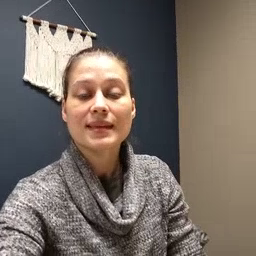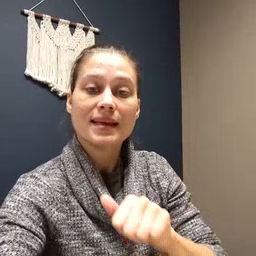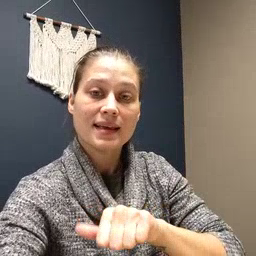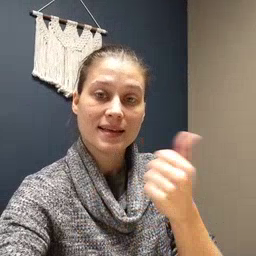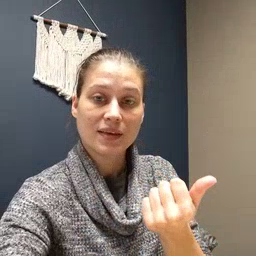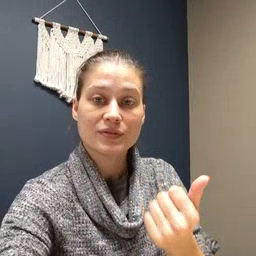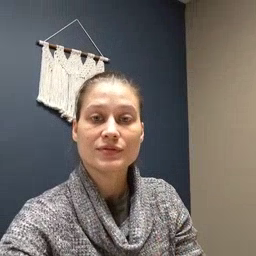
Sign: another